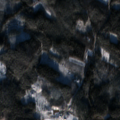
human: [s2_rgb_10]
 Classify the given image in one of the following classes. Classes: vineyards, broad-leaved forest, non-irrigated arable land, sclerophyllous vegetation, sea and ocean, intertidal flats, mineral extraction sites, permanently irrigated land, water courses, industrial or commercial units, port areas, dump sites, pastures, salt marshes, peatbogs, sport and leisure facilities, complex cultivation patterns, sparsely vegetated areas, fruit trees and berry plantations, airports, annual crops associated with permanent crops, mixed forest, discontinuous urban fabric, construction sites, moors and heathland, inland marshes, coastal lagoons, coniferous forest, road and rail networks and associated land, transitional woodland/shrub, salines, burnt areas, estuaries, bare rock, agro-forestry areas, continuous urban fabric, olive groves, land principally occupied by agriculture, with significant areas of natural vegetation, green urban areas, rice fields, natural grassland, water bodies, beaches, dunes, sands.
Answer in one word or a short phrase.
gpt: land principally occupied by agriculture, with significant areas of natural vegetation, coniferous forest, mixed forest, transitional woodland/shrub